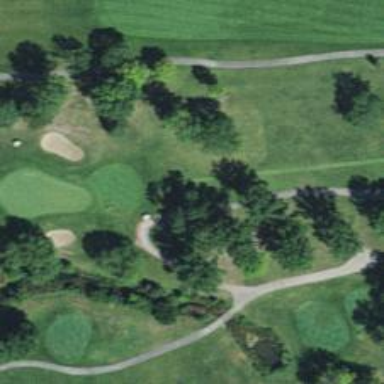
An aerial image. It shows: Pathway for golfing.